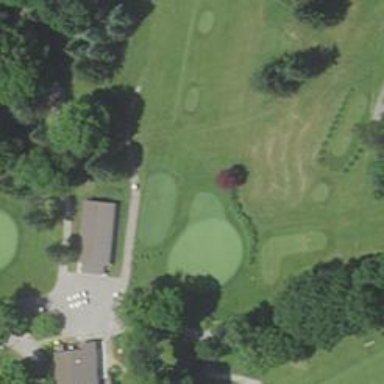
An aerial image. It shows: Golf tee.